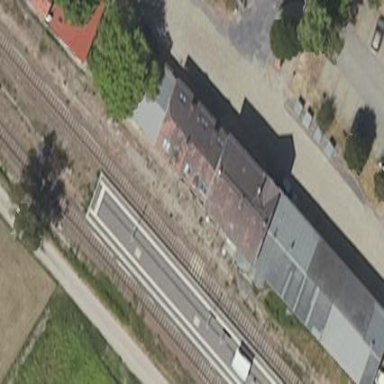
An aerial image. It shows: Train station building.